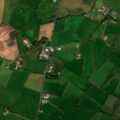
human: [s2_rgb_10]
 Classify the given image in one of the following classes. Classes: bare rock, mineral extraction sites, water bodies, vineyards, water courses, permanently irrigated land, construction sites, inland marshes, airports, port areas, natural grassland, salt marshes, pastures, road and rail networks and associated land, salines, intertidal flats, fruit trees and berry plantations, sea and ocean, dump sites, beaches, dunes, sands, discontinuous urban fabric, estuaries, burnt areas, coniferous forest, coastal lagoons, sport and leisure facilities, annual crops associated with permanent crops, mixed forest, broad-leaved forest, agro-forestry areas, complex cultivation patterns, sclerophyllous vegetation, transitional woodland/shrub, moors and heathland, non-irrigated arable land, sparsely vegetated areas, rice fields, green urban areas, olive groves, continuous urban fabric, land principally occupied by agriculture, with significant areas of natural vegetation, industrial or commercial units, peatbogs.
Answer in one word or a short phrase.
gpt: pastures